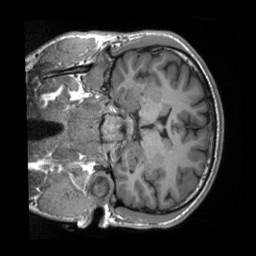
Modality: T1w
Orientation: coronal
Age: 19
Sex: male
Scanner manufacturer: siemens
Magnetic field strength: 3 T
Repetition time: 2.3 s
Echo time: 0.00232 s